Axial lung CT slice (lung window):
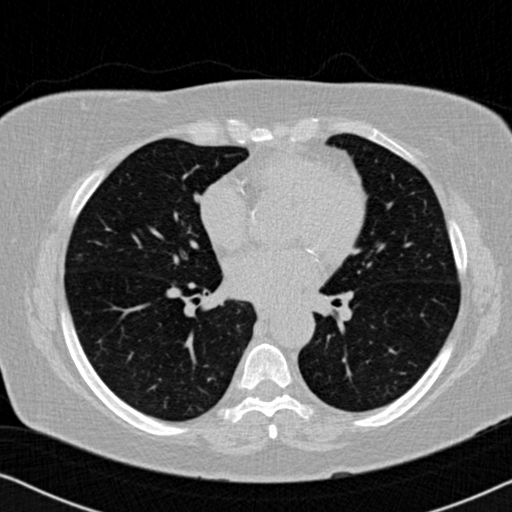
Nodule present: no